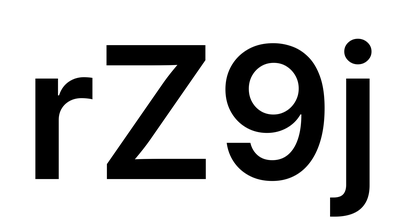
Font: Inter_SemiBold